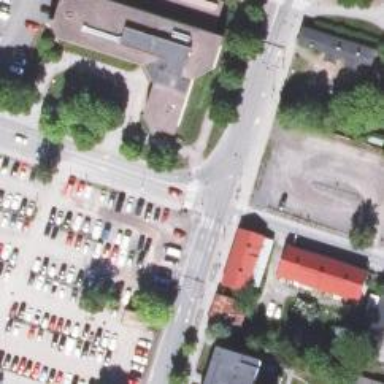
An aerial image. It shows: Crossing on the road.